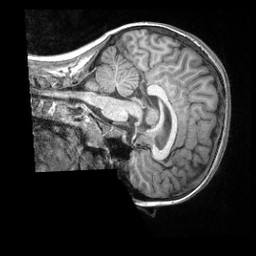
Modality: T1w
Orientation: sagittal
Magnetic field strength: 3 T